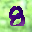
Label: 8